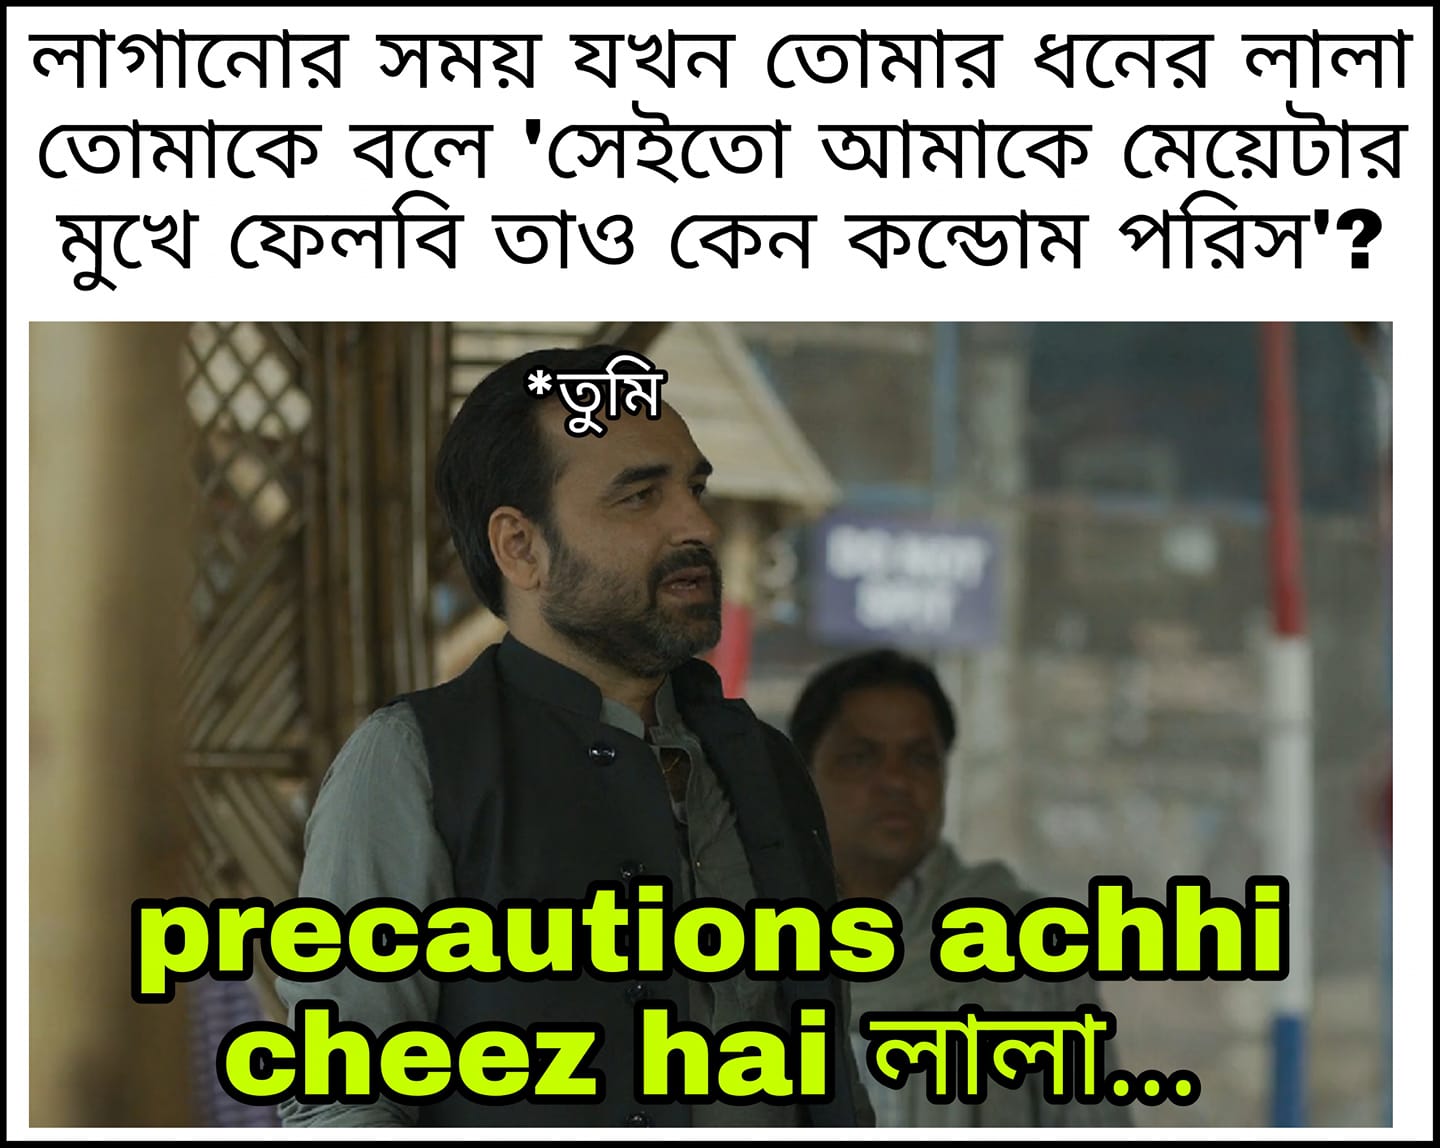
Caption: লাগানোর সময় যখন তোমার ধনের লালা তোমাকে বলে ' সেইতো আমাকে মেয়েটার মুখে ফেলবি তাও কেন কন্ডোম পরিস ' ?    precautions achhi cheez hai   লালা ...
Label: hate